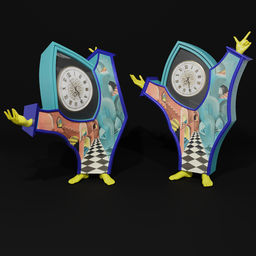
Label: decoration